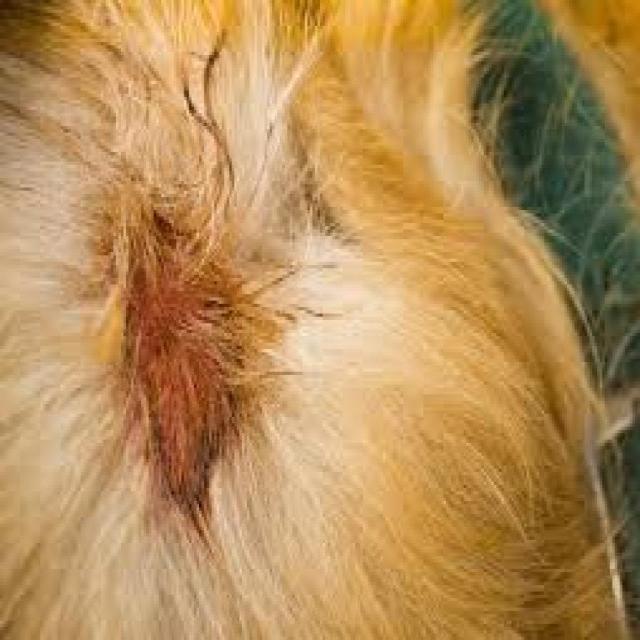
Canine dermatitis — inflammation of the skin presenting with erythema, pruritus, papules, and excoriation. May be allergic, contact, or atopic in origin.